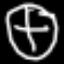
Label: clock